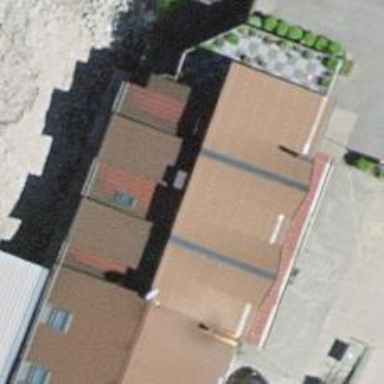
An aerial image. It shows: Pub with its own brewery.